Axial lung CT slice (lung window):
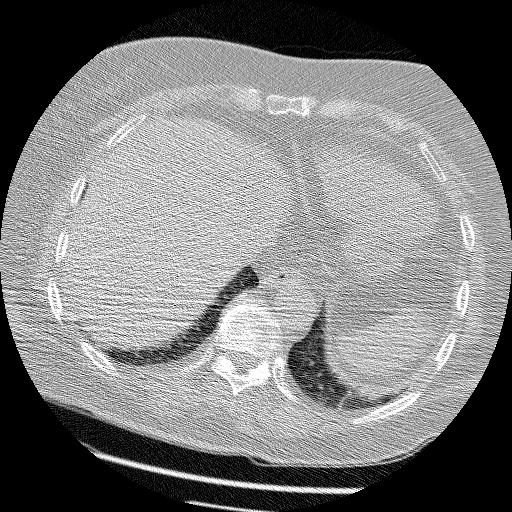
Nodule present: no